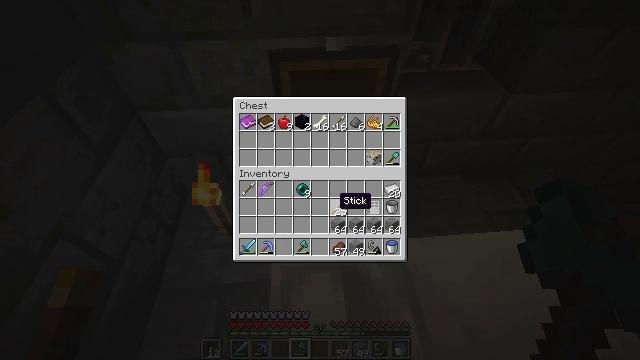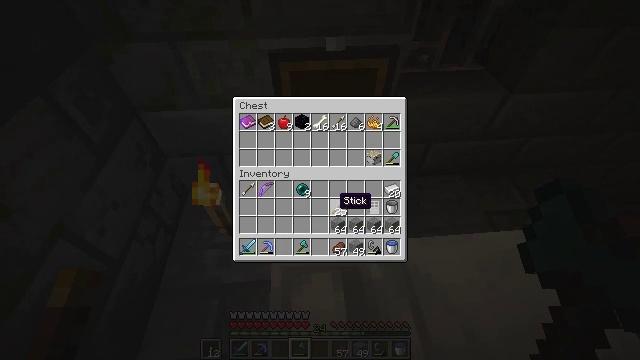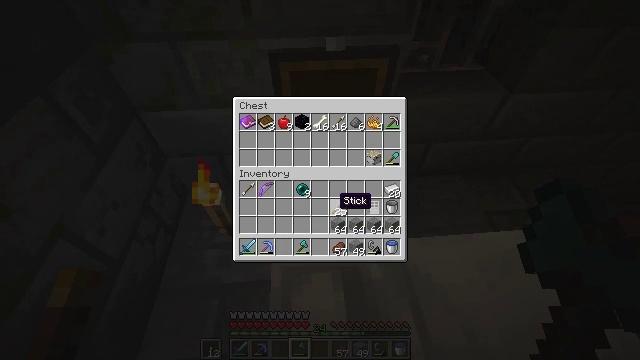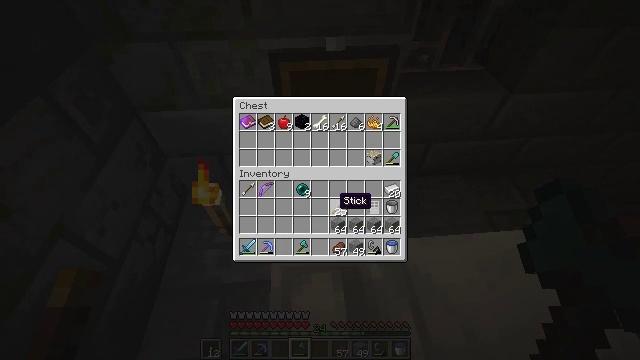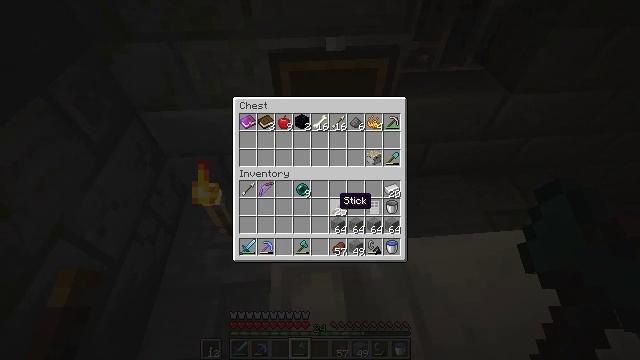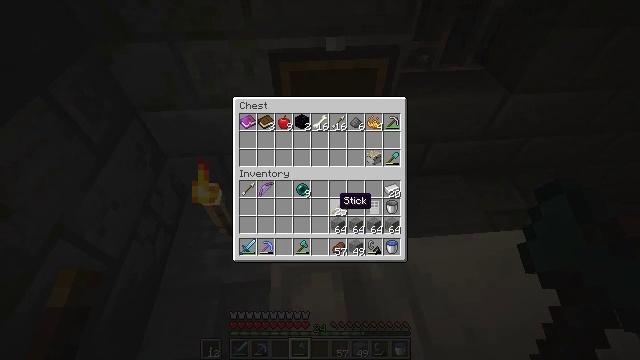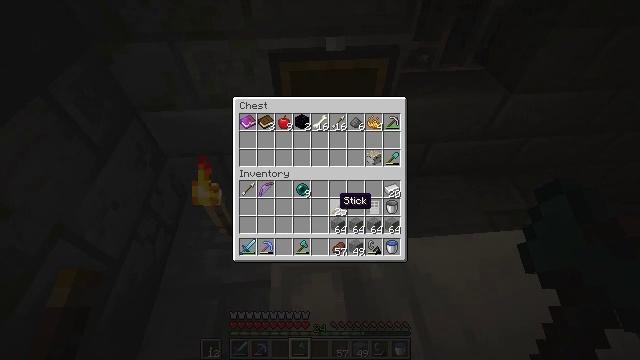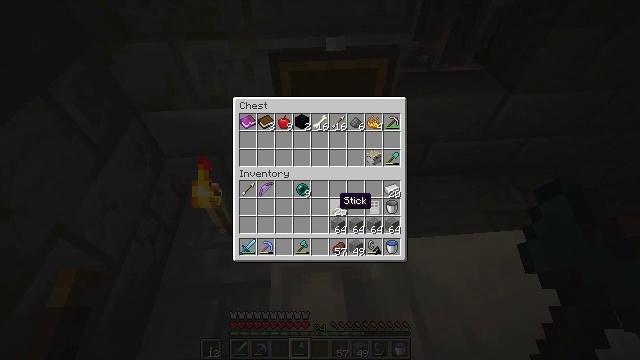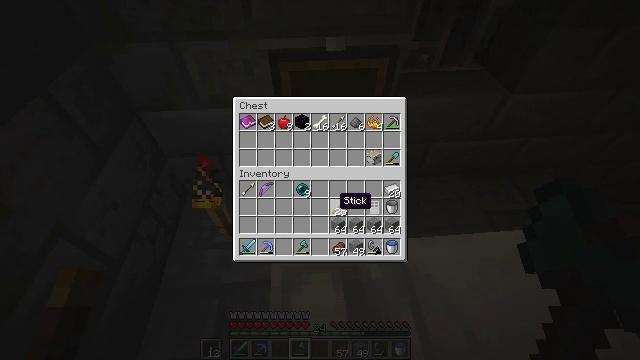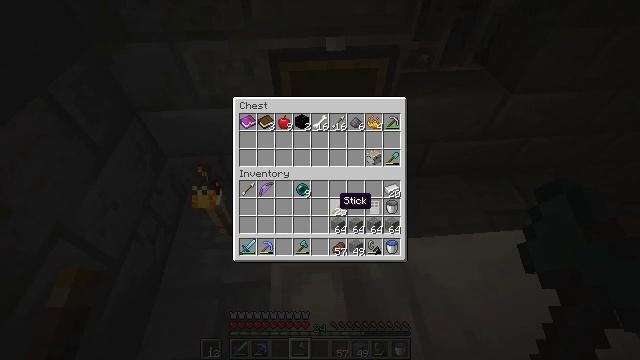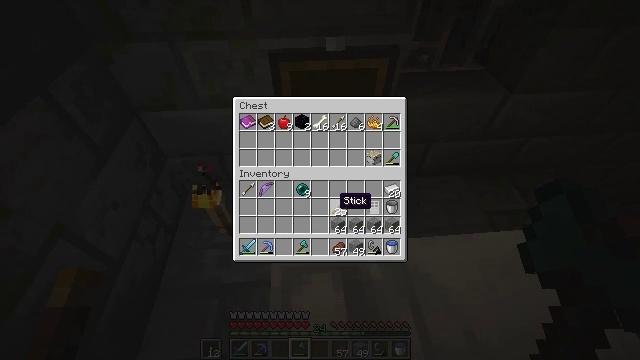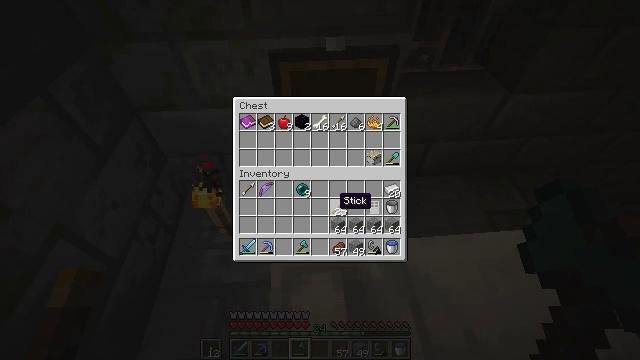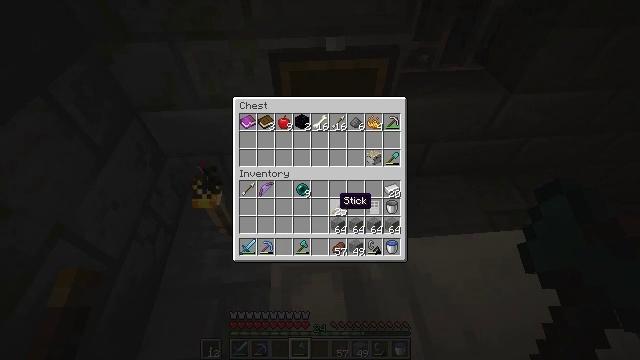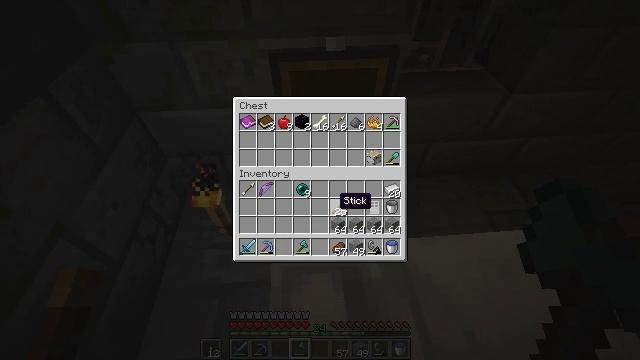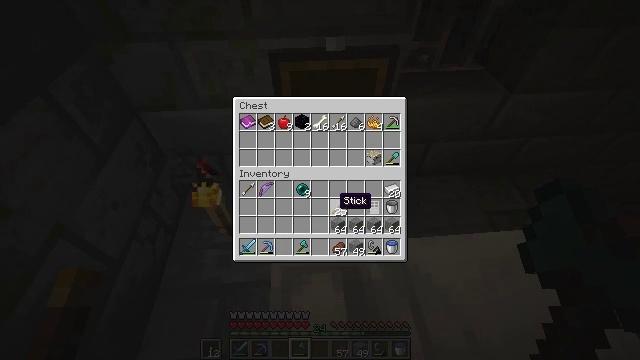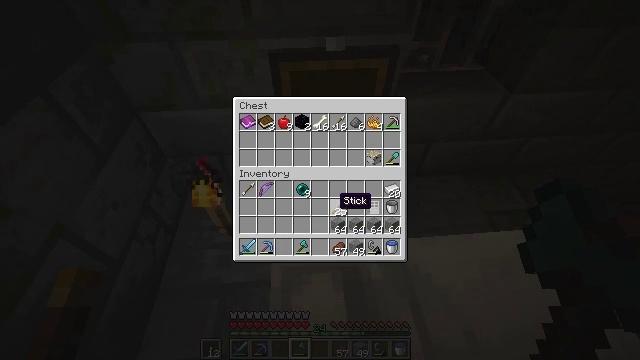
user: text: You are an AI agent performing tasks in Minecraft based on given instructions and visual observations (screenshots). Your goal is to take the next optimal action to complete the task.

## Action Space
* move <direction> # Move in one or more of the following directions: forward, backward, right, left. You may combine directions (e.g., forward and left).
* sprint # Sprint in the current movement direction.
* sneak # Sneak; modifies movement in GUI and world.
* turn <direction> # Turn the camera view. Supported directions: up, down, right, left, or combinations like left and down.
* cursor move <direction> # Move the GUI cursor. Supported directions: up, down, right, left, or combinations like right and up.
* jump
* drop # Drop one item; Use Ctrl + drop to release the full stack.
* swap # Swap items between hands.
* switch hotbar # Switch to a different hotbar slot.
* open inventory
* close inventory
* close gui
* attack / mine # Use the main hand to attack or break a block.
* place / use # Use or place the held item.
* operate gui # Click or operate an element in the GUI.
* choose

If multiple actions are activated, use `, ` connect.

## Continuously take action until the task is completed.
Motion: motion action
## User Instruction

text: Drop an iron door.
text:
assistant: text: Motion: no_op
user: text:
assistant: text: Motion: no_op
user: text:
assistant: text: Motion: no_op
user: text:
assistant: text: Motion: no_op
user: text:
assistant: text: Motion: no_op
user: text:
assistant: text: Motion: no_op
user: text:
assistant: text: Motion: no_op
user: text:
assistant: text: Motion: no_op
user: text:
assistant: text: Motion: no_op
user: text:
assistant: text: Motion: no_op
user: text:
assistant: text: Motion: no_op
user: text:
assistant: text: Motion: no_op
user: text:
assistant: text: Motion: no_op
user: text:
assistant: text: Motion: no_op
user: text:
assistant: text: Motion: no_op
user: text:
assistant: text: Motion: no_op
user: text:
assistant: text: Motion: no_op
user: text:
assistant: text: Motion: no_op
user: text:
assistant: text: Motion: no_op
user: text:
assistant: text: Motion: no_op
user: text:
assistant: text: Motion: no_op
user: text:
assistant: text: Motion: no_op
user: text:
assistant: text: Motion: no_op
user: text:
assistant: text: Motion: no_op
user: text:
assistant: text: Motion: no_op
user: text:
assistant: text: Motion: no_op
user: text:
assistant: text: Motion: no_op
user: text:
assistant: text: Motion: no_op
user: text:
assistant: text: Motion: no_op
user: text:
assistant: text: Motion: no_op